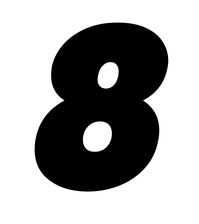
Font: Poppins-BlackItalic